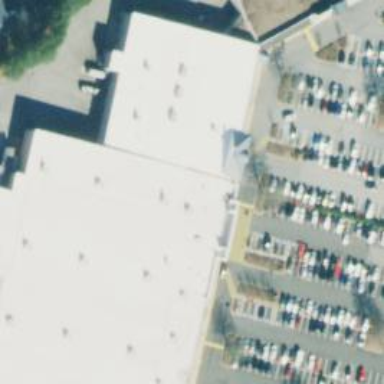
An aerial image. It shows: Supermarket.